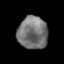
Tissue: prostate
Cell type: T cells
Senescence score: 0.311
Nuclear area (px): 953
Mean DAPI intensity: 116.919